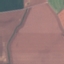
Land use / land cover class: AnnualCrop